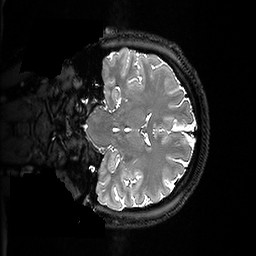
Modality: T2w
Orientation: coronal
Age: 21
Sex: female
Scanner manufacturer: ge
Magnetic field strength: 3 T
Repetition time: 3.202 s
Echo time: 0.05917 s